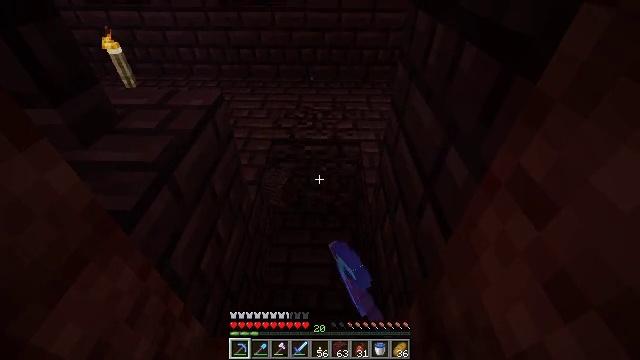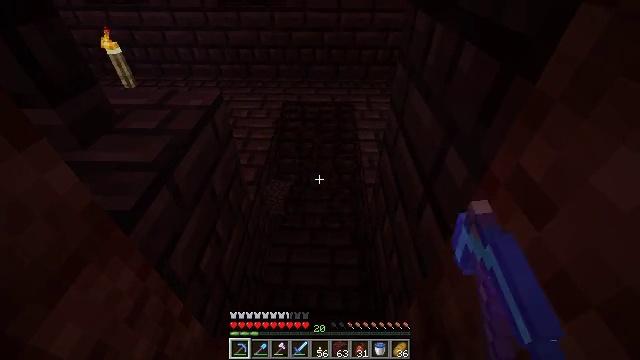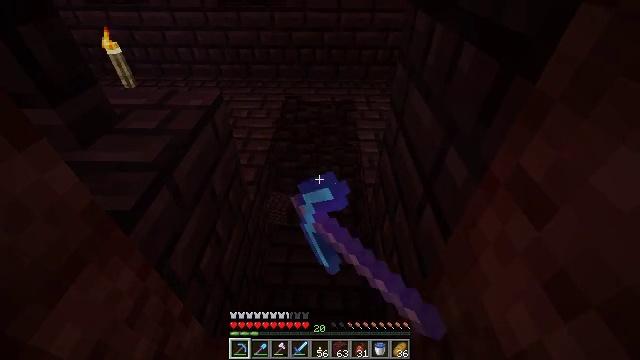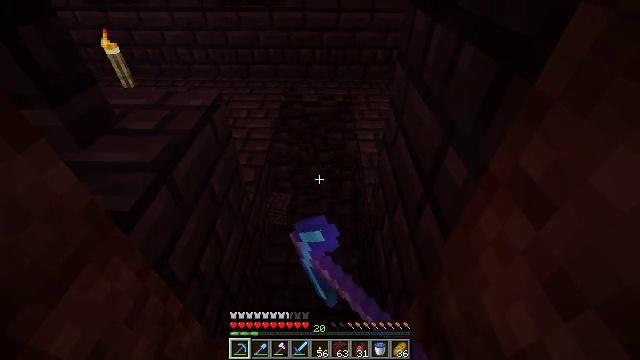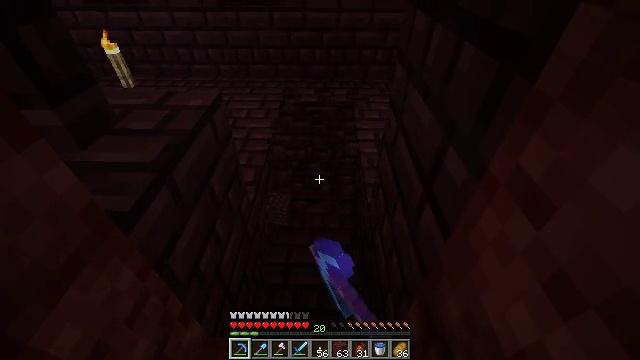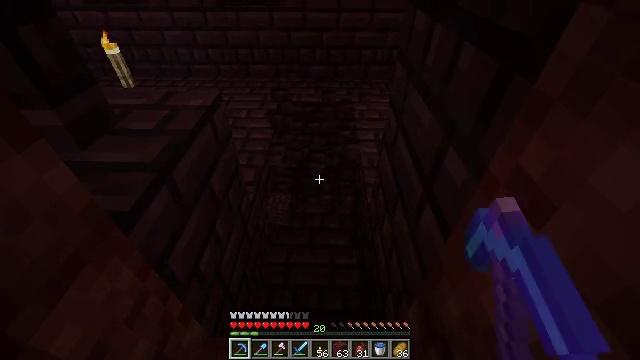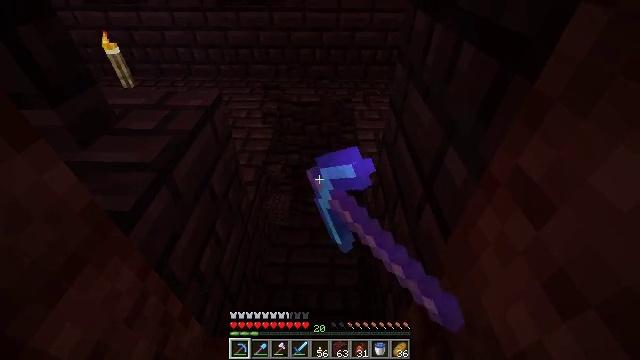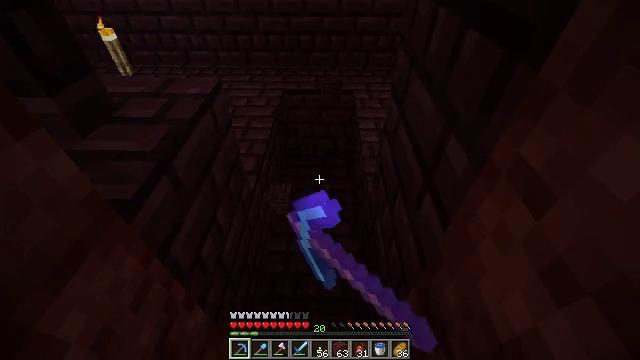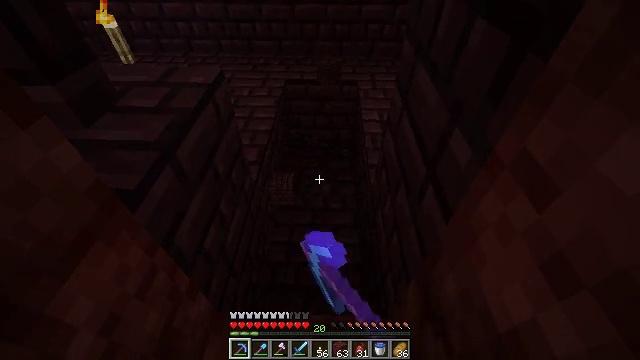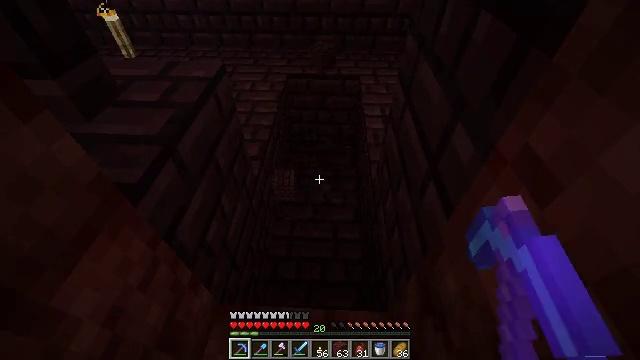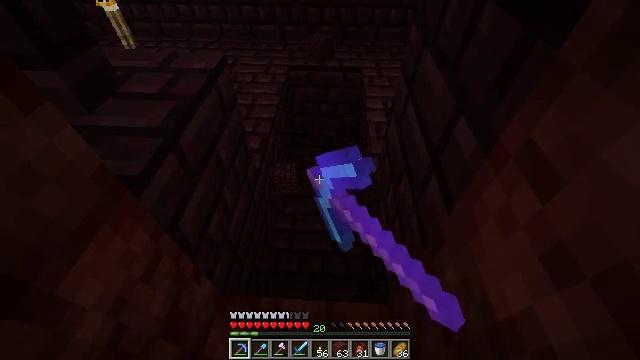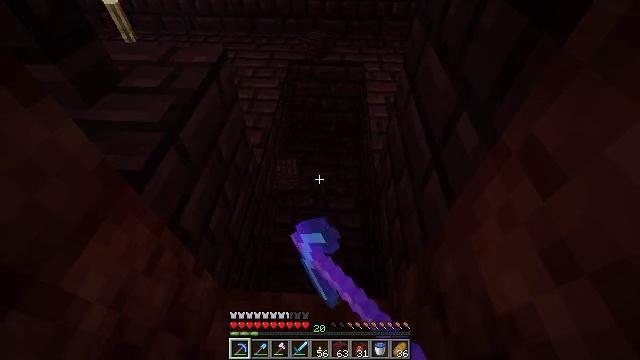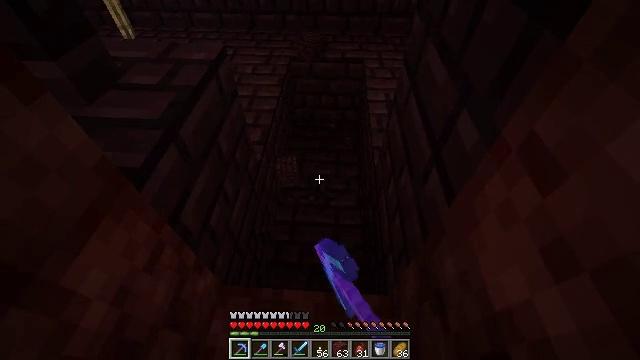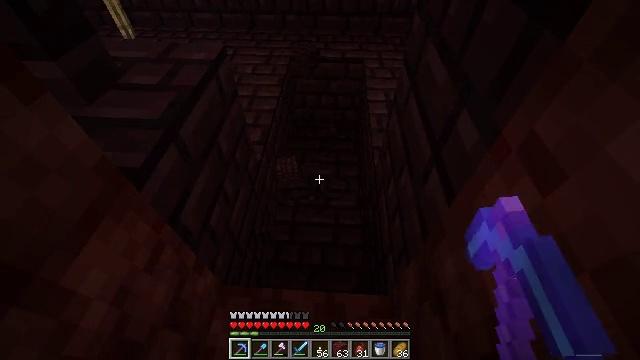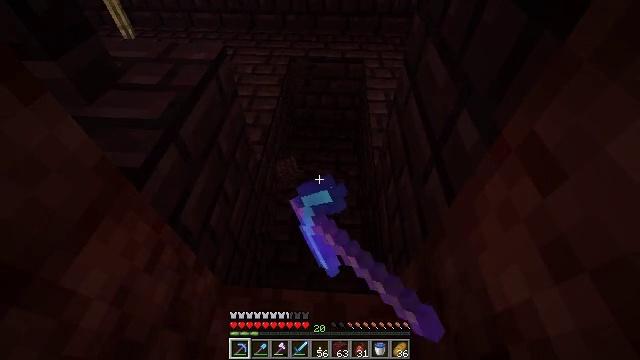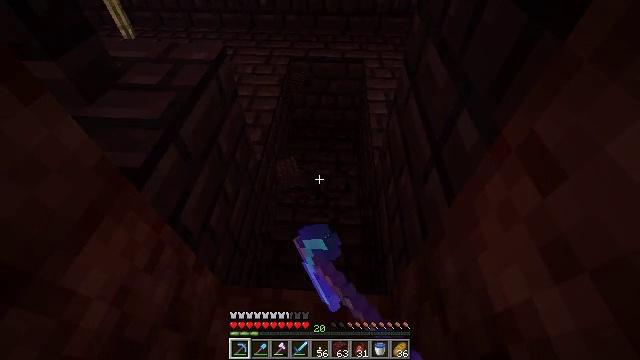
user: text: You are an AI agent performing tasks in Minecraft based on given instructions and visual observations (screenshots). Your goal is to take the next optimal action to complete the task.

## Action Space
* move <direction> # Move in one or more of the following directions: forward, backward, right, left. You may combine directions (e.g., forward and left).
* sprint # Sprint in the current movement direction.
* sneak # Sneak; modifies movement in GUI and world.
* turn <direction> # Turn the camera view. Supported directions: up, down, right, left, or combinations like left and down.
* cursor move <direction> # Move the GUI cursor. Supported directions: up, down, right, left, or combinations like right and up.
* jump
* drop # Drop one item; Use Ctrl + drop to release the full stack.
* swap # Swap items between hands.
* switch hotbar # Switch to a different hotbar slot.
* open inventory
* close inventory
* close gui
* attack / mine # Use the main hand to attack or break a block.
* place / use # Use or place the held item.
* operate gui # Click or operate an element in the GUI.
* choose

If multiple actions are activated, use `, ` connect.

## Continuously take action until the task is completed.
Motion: motion action
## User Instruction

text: Harvest nether bricks from a structure.
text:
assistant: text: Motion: attack / mine
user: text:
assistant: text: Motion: attack / mine
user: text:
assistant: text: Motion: attack / mine
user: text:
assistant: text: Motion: attack / mine
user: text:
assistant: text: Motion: attack / mine
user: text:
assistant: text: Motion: attack / mine
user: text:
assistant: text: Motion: turn down, attack / mine
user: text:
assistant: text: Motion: turn down, attack / mine
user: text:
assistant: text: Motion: turn down, attack / mine
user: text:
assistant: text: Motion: turn down, attack / mine
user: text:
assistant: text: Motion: turn down, attack / mine
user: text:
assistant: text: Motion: attack / mine
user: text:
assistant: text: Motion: attack / mine
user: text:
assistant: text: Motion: attack / mine
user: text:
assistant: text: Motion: attack / mine
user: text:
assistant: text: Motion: attack / mine
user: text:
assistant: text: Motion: attack / mine
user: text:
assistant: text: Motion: attack / mine
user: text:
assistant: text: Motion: attack / mine
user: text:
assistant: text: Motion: attack / mine
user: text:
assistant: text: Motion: move forward, attack / mine
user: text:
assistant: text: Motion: move forward, attack / mine
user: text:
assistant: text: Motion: move forward, attack / mine
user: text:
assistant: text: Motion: move forward, attack / mine
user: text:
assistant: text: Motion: attack / mine
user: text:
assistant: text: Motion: attack / mine
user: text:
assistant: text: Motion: attack / mine
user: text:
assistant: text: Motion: attack / mine
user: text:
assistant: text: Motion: attack / mine
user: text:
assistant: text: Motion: attack / mine